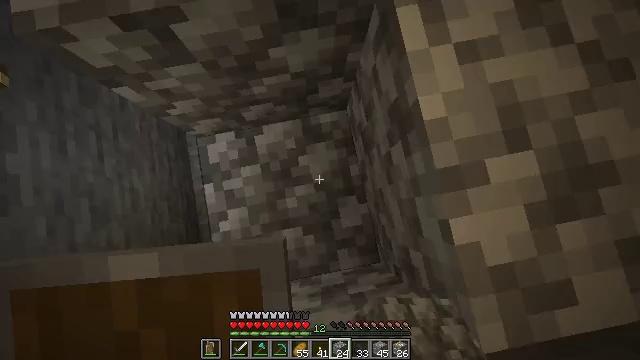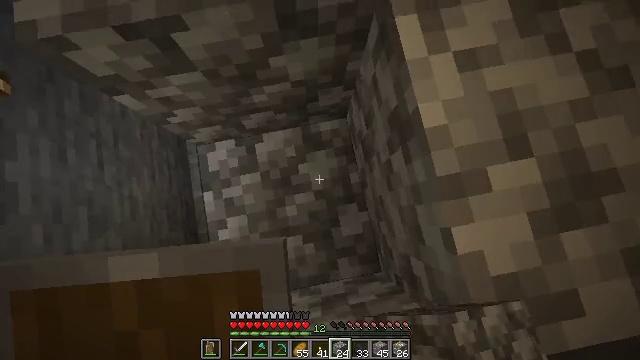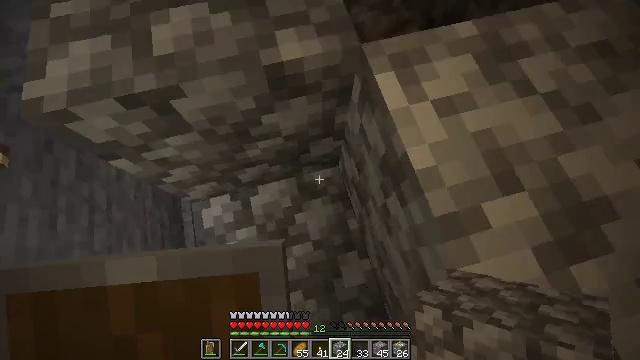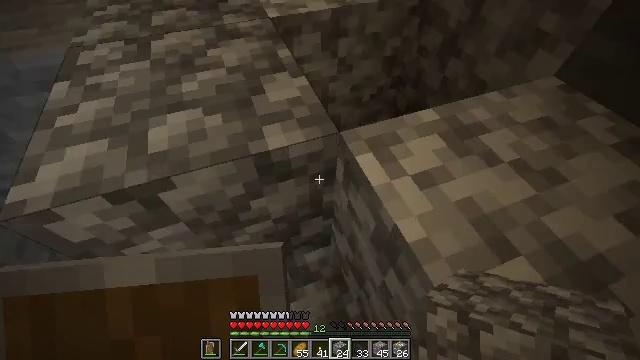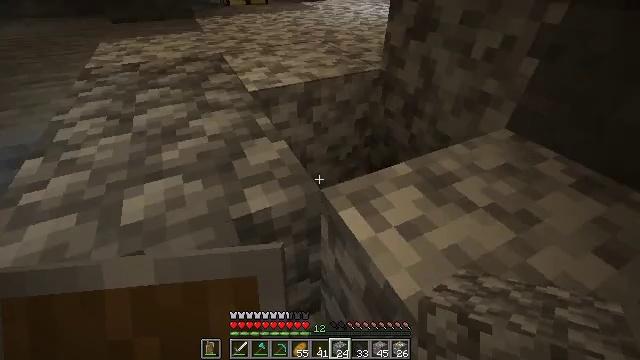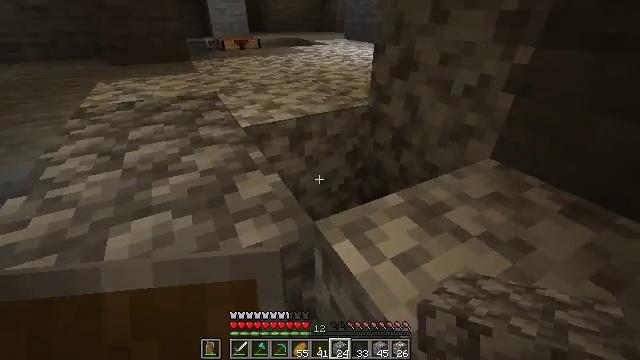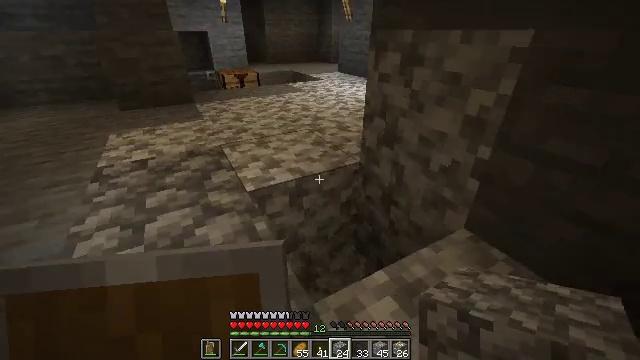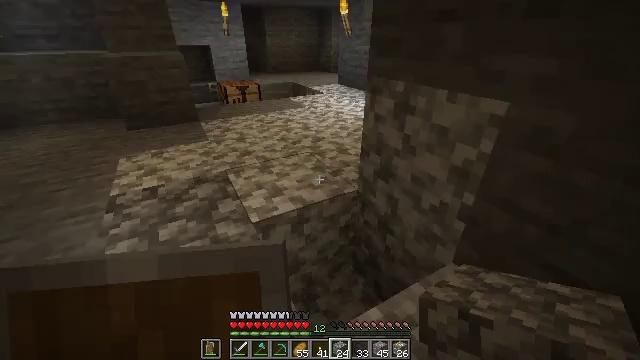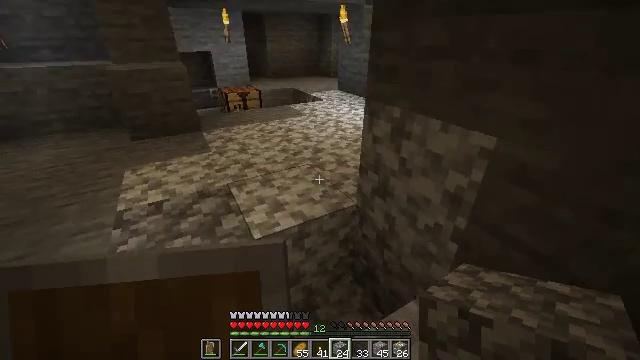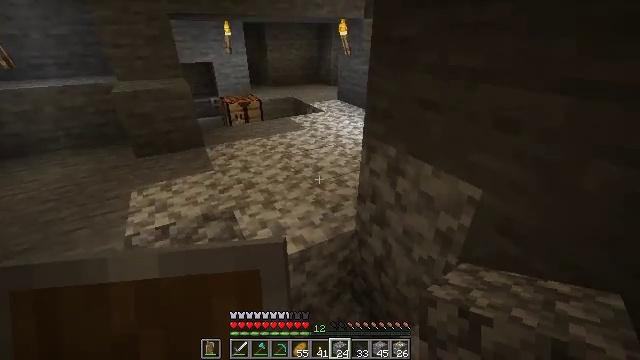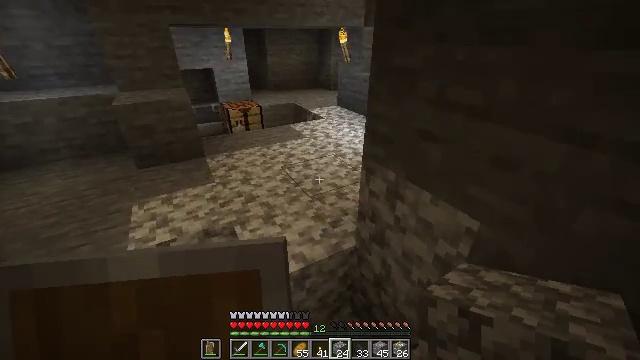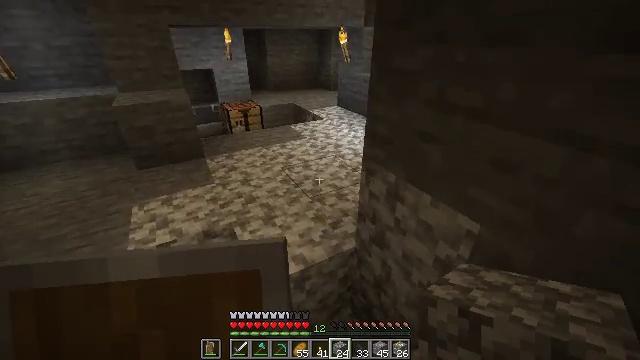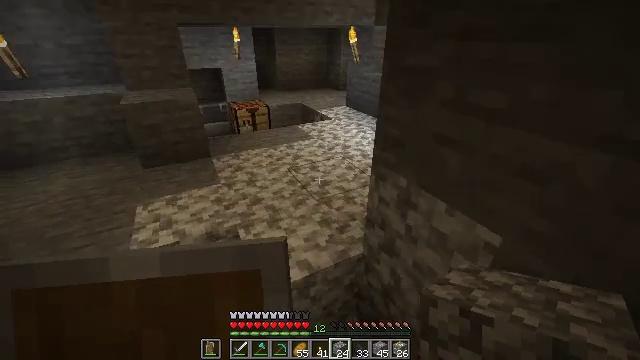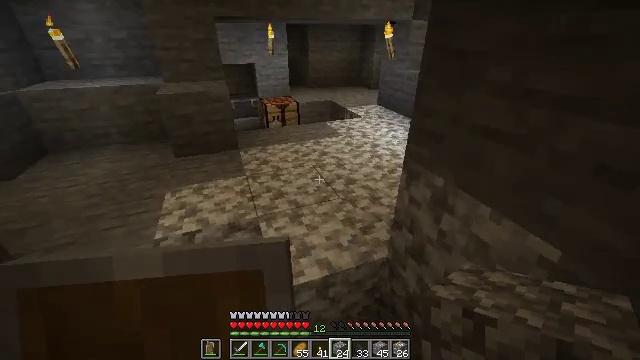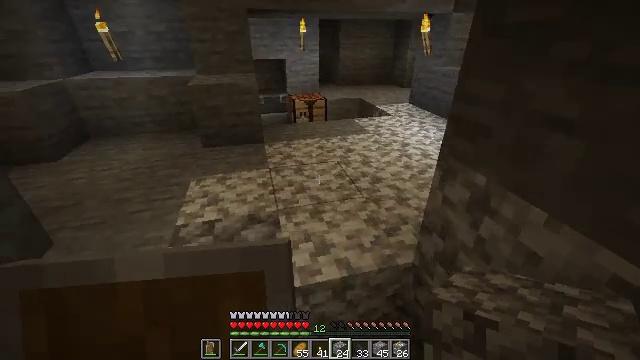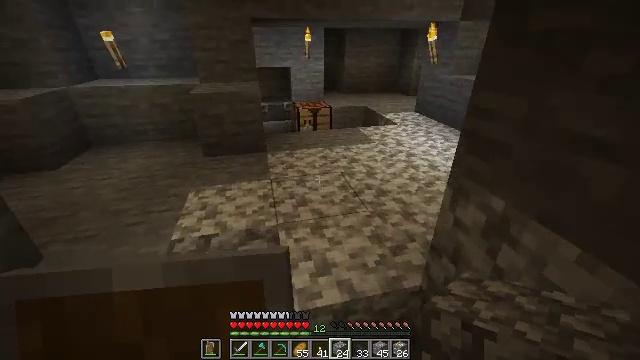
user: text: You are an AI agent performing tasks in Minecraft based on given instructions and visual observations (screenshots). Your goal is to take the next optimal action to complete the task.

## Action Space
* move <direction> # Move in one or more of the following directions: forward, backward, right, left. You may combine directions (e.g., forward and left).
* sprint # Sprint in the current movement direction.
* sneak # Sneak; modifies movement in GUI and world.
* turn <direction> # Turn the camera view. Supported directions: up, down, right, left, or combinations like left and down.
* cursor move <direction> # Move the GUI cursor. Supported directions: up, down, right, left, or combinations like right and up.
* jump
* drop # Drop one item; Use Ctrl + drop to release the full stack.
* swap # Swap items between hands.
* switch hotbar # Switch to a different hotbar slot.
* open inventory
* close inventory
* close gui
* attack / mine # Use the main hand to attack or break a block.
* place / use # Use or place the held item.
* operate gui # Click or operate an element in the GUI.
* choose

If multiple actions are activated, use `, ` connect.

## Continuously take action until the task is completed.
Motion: motion action
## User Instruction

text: Recycle the blast furnace by breaking it.
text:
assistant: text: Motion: turn up
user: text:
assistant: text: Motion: turn right and up
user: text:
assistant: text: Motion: turn right and up
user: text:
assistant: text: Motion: turn right and up
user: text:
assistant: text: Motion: turn right and up
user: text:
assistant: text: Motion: turn up, jump
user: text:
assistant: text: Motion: jump
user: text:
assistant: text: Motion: move forward, jump
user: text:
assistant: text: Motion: move forward, jump
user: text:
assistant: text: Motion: move forward, jump
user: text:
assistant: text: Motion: move forward
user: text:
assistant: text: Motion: move forward, turn left
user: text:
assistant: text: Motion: move forward, turn left
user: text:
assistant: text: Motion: turn left
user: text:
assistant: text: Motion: turn left and up
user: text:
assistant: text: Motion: move left, turn left and up
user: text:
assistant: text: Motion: move forward and move left, turn right and up
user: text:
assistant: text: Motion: move forward, turn right and up
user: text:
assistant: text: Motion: move forward
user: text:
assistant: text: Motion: move forward
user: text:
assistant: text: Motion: move forward
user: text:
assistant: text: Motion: move forward
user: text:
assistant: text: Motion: move forward
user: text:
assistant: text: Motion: move forward
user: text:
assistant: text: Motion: move forward, sprint
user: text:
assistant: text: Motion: move forward, sprint
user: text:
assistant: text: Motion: move forward, sprint, turn left and down
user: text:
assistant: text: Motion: move forward and move right, sprint, turn left and down
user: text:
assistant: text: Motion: move forward and move right, turn down
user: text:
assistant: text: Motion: move forward and move right, turn down